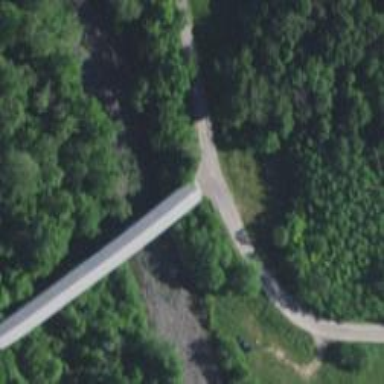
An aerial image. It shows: Covered bridge on residential road.